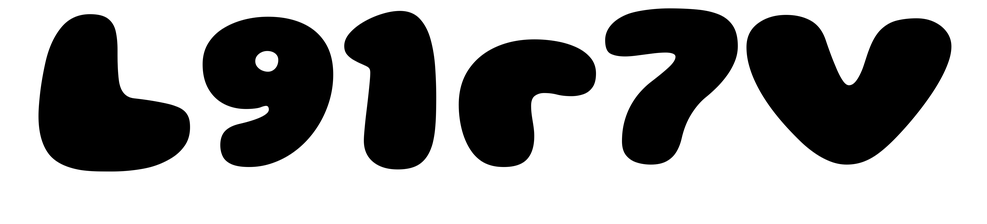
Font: Gluten_Black